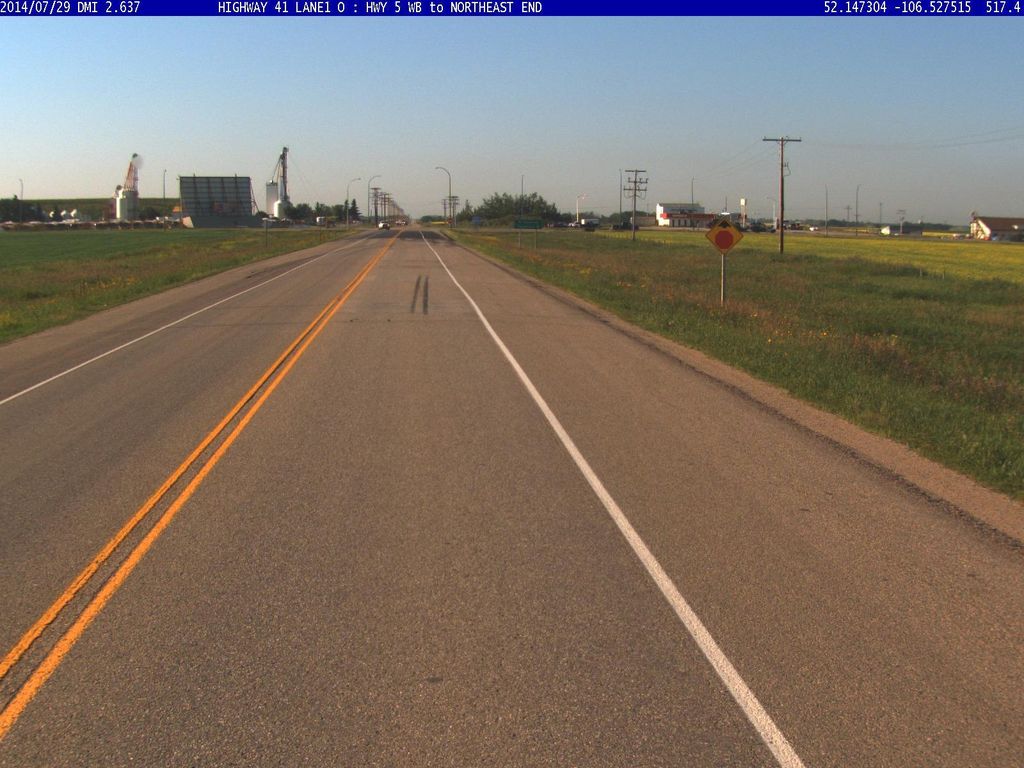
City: saskatoon